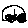
Label: car